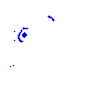
Particle: electron